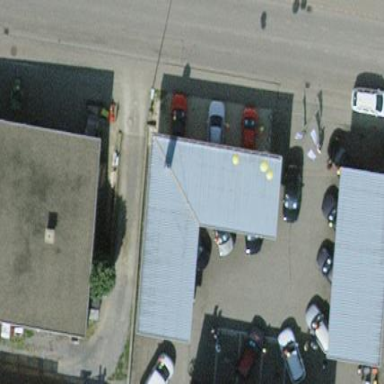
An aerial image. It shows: View of roof of building.